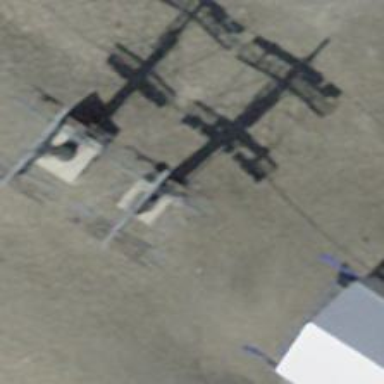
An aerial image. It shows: Pylon used for aerialway.